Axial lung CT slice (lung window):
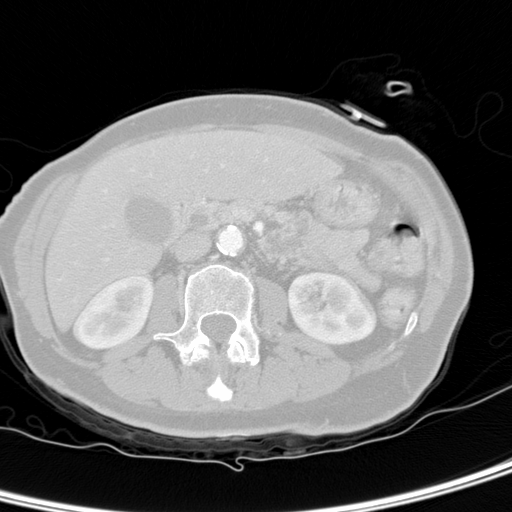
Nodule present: no